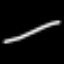
Label: line